Question: I am playing with TodayExtension in iOS 8 and I wondered how to apply that blur effect to the Text or to buttons. I already figured out that it has something to do with UIVisualEffectView. But I don't know how to use it.
I am using Objective-C
Can anyone explain it to me how to achieve this?
Thanks, David

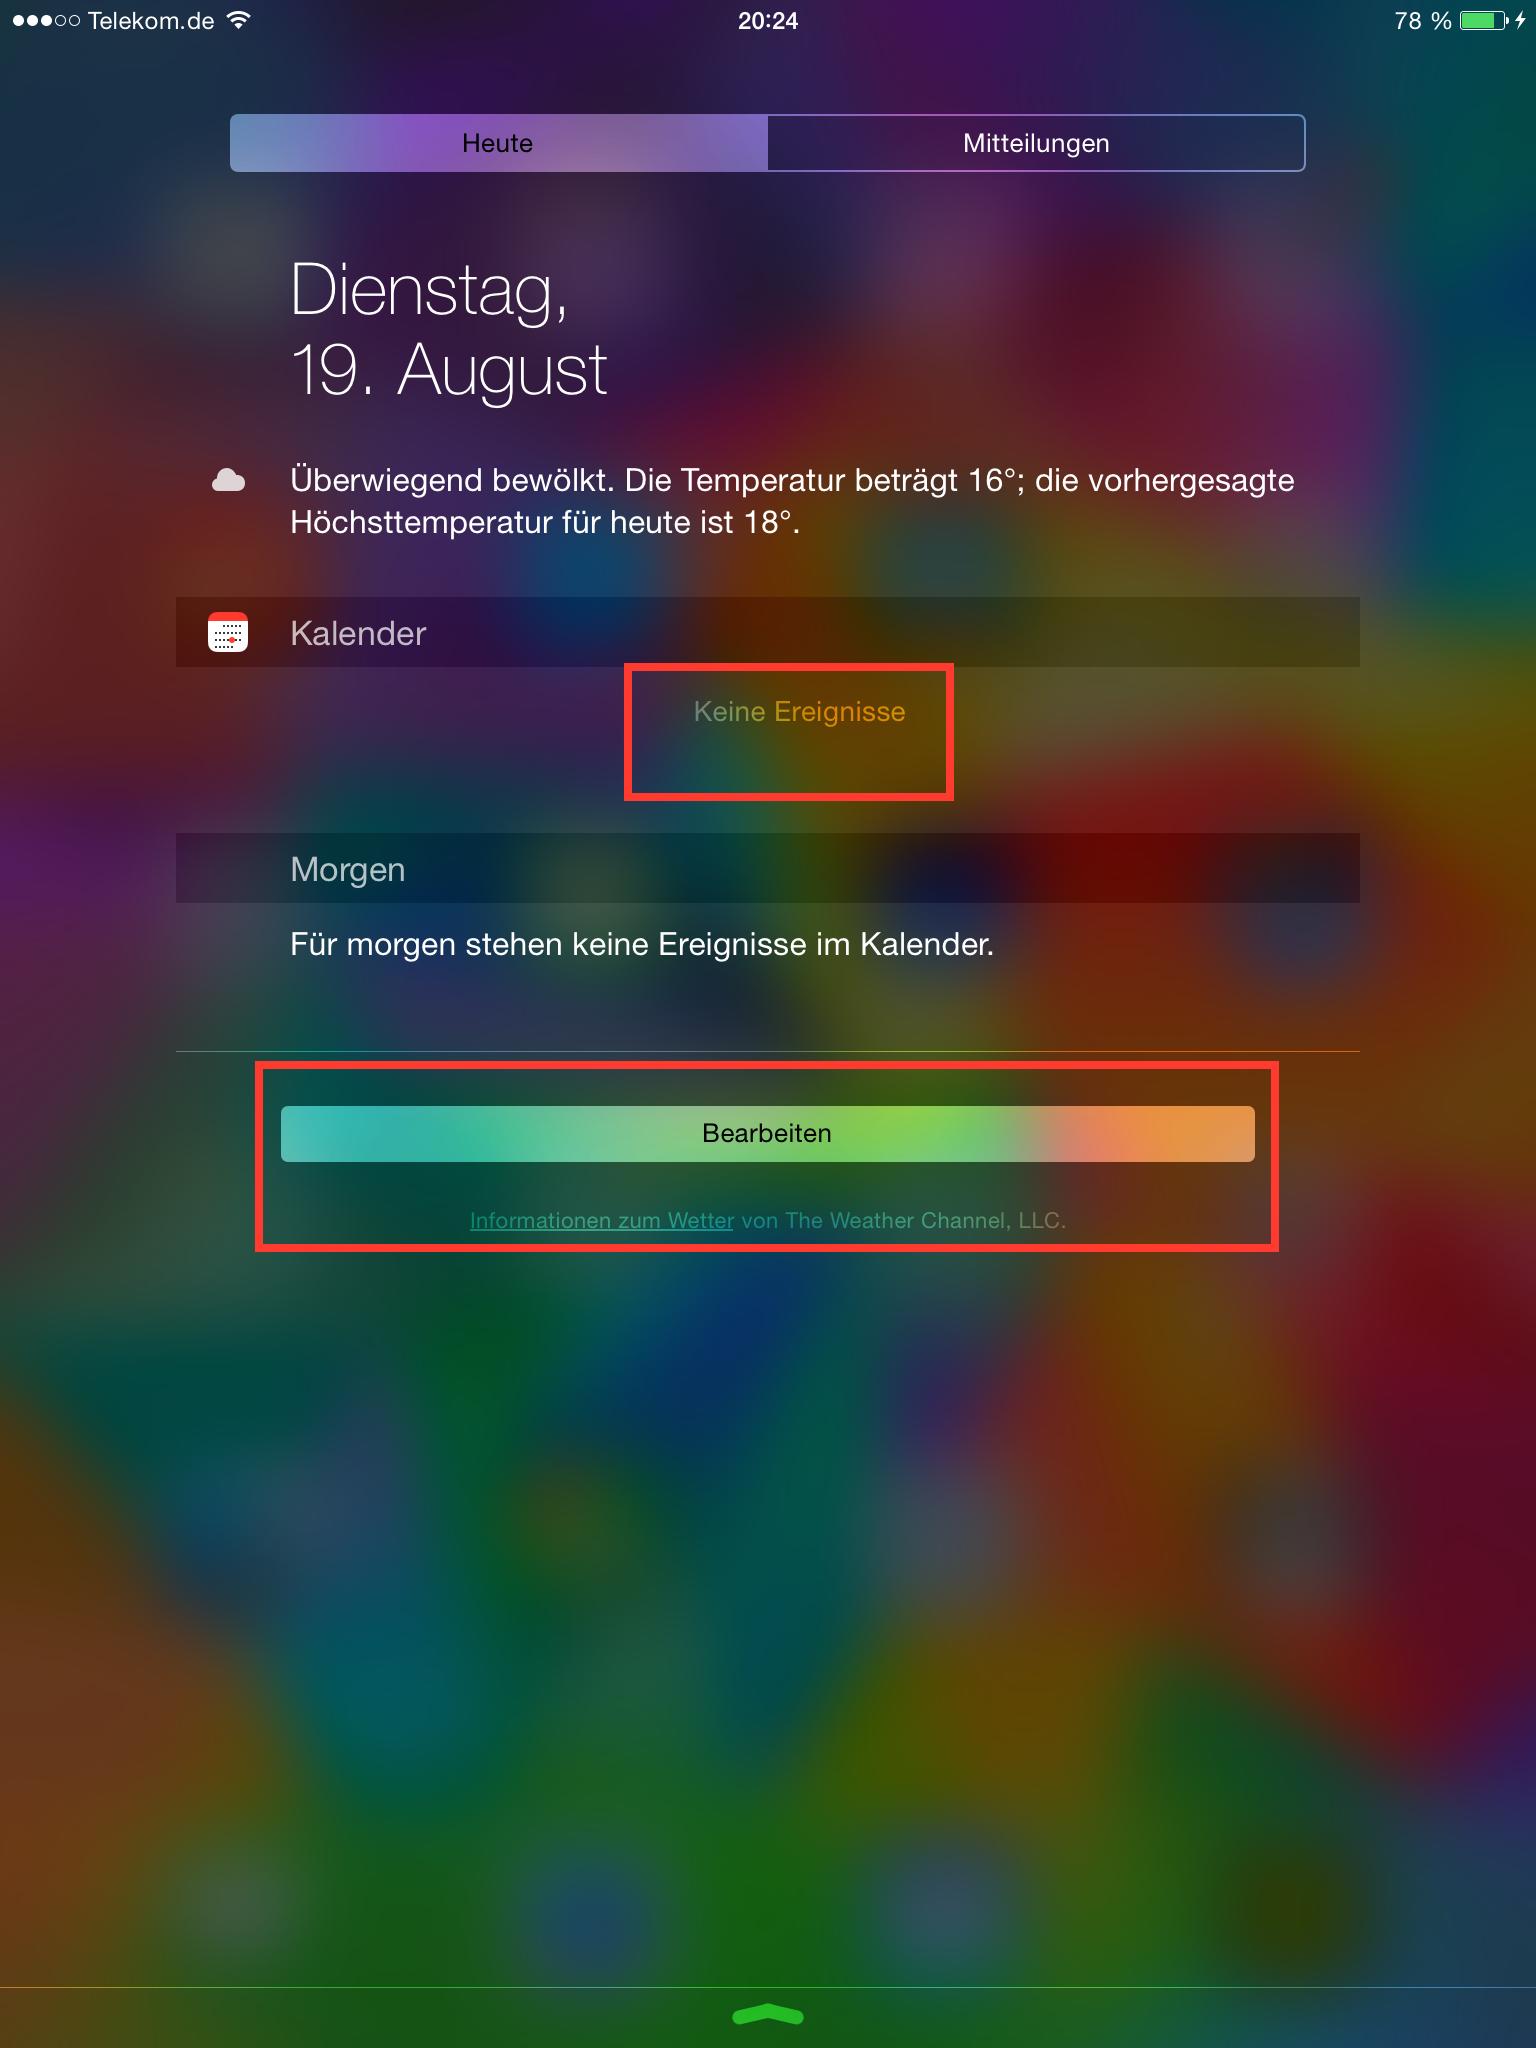
Answer: In iOS 10, you can use 'widgetPrimaryVibrancyEffect' and 'widgetSecondaryVibrancyEffect' to automatically return a 'UIVibrancyEffect' object.
Check out the documentation <URL>.
Use this code to apply a vibrancy effect to your whole widget:
'''
UIVisualEffectView *effectView = [[UIVisualEffectView alloc] initWithEffect:[UIVibrancyEffect notificationCenterVibrancyEffect]];
effectView.frame = self.view.bounds
effectView.autoresizingMask = self.view.autoresizingMask;
__strong UIView *oldView = self.view;
self.view = effectView;
[effectView.contentView addSubview:oldView];
self.view.tintColor = [UIColor clearColor];
'''